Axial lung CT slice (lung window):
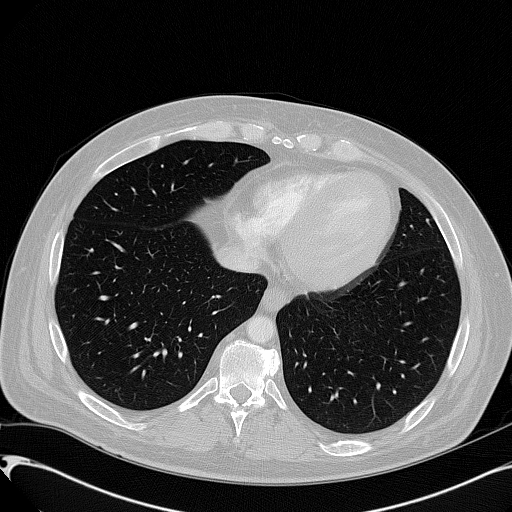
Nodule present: no